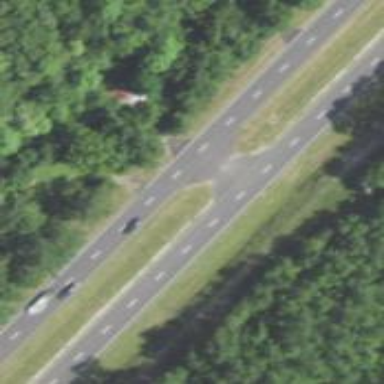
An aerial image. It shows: Asphalt trunk highway.